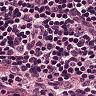
Metastatic tissue present: no